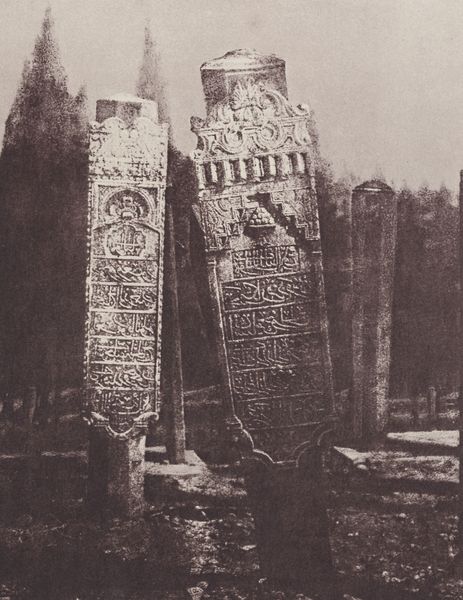
Titel: Türkische Stelen
Künstler: Pierre Trémaux
Schlagwörter: baum, dunkel, himmel, laub, schatten, weiß, bäume, grau, licht, pfeiler, schwarz, säule, säulen, zeichen, zaun, ornament, alt, stein, steine, tod, kirche, boden, schräg, wald, relief, schrift, zwei, inschrift, verzierung, schriftzeichen, foto, fotografie, photographie, orient, türme, dom, schwarz weiß, schilder, friedhof, münster, photo, verziert, arabisch, kreuze, grab, sterben, gräber, gedenken, schief, arabien, islam, türkei, symbole, gedenkstein, stele, stelen, tafeln, hebräisch, grabstein, islamisch, nordafrika, jüdisch, grabstelle, forografie, gräberfeld, grabstele, amblem, m